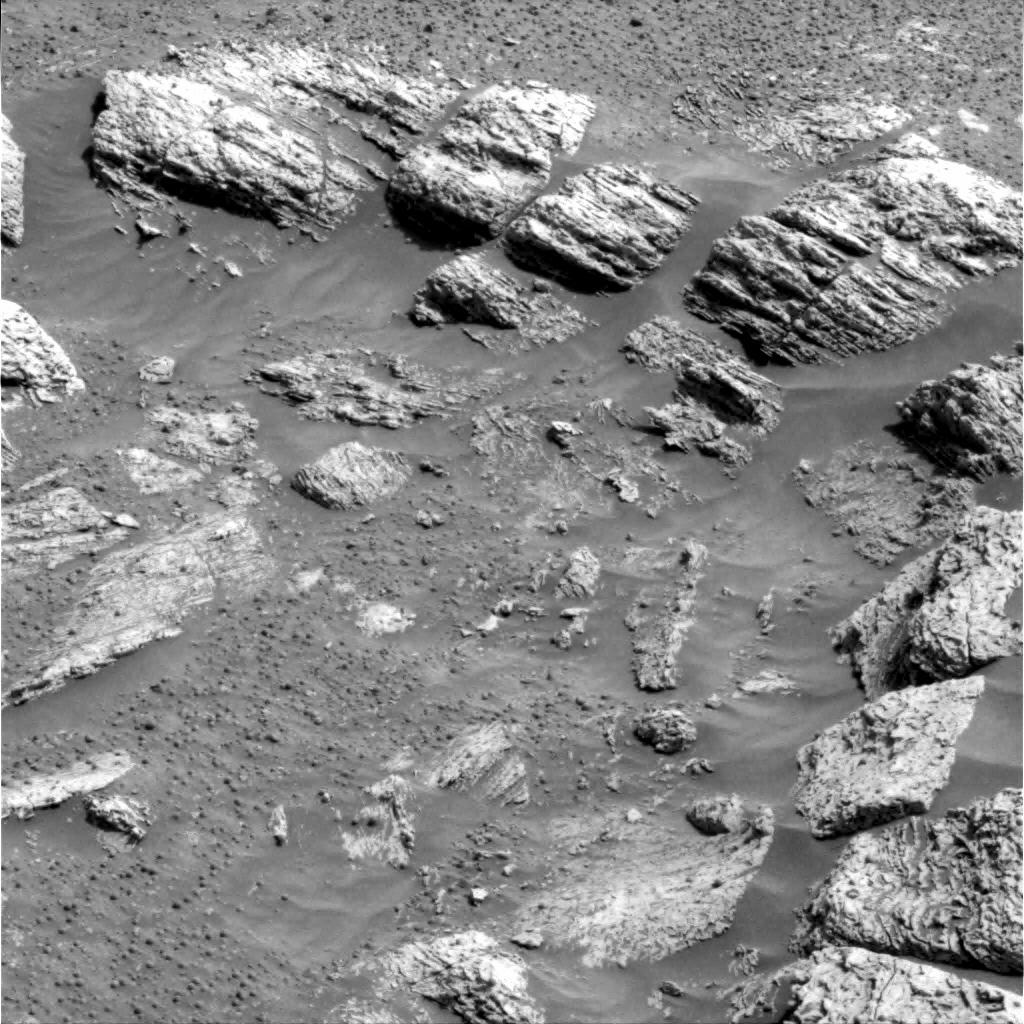
Terrain classes present: Bedrock, Gravel / Sand / Soil, Rock, Shadow